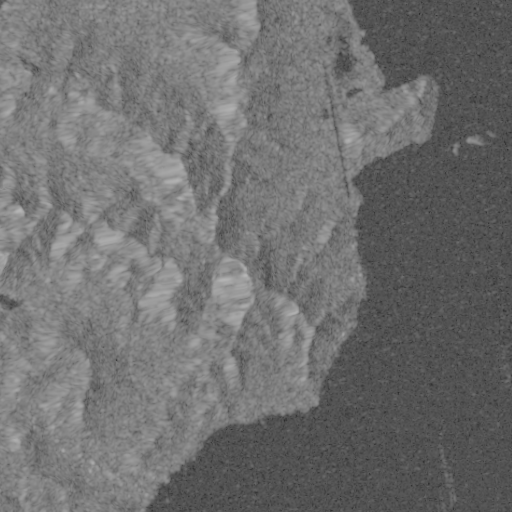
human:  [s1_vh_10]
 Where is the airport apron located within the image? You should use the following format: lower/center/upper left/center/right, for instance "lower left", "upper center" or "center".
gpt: The airport apron is located in the upper center of the image.
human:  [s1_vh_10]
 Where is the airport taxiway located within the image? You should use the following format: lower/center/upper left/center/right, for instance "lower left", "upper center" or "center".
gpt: The airport taxiway is located in the upper center of the image.
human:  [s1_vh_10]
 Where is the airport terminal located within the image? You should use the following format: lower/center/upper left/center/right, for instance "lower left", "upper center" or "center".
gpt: The airport terminal is located in the upper center of the image.
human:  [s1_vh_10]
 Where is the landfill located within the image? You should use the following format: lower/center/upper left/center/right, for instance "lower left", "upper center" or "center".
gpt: The landfill is located in the upper left of the image.
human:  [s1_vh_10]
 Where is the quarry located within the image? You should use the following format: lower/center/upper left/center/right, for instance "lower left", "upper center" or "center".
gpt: The quarry is located in the upper left of the image.
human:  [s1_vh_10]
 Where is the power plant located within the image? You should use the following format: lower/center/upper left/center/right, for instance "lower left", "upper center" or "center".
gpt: There is no power plant in the image.

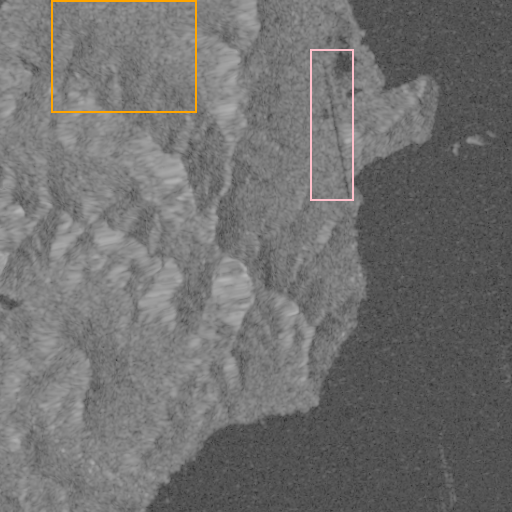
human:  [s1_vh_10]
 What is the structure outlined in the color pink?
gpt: The structure outlined in pink is an airport.
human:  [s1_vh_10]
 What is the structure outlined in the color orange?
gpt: The structure outlined in orange is a crop field.
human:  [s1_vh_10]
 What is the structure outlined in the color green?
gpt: There is no green outline.